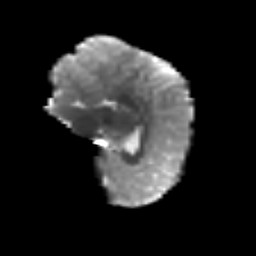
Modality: T2w
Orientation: sagittal
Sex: male
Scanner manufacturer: siemens
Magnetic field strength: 3 T
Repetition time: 5 s
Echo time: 0.071 s